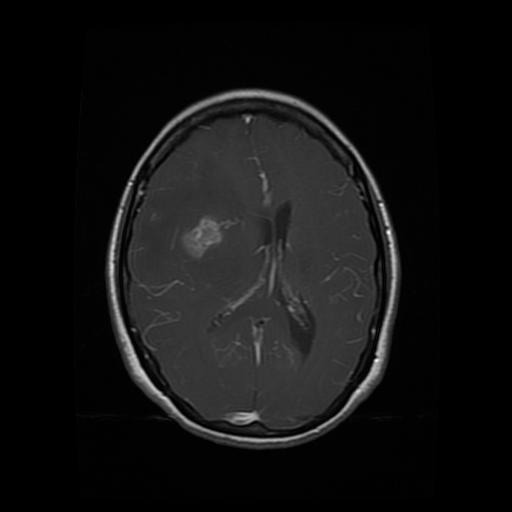
Label: glioma